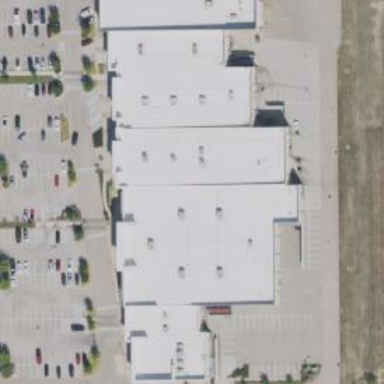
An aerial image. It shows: Retail building.